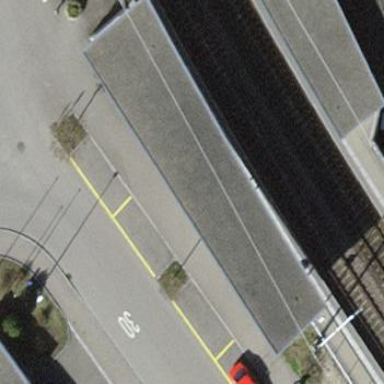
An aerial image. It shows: Flat gray roof.